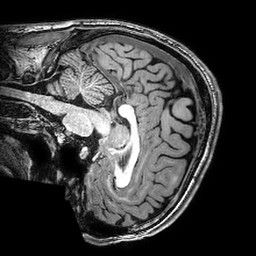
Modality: T1w
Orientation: sagittal
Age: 28
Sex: male
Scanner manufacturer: philips
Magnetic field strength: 3 T
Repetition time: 0.008302 s
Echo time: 0.00382 s